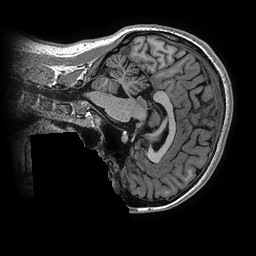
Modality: T1w
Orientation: sagittal
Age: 22
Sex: female
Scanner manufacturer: ge
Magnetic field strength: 3 T
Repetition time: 0.006952 s
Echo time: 0.00292 s